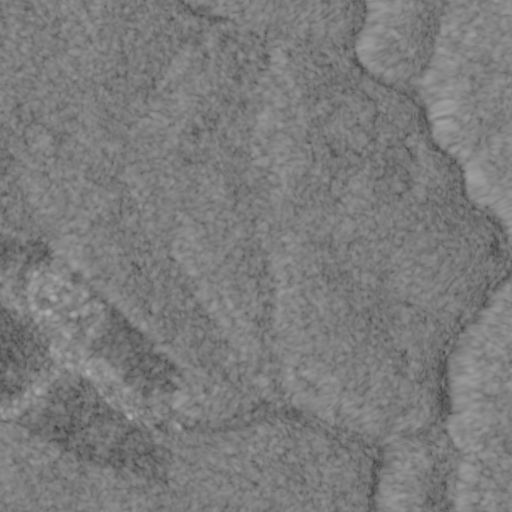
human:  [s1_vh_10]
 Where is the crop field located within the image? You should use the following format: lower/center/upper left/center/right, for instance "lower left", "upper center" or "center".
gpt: The crop field is located in the lower left of the image.
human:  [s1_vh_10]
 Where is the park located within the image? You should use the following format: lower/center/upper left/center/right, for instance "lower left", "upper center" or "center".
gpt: The park is located in the lower left of the image.
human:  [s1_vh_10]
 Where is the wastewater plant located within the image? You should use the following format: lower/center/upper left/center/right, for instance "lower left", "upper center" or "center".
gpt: The wastewater plant is located in the lower right of the image.
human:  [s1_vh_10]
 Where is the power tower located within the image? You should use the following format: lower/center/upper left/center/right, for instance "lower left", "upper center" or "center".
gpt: There is no power tower in the image.

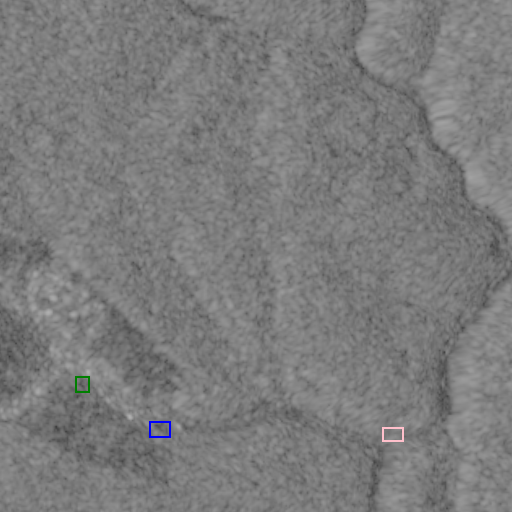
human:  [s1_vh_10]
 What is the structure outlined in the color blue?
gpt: The structure outlined in blue is a crop field.
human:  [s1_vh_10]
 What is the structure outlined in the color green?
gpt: The structure outlined in green is a park.
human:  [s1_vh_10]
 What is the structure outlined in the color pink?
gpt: The structure outlined in pink is a wastewater plant.
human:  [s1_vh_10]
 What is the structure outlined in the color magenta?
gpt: There is no magenta outline.